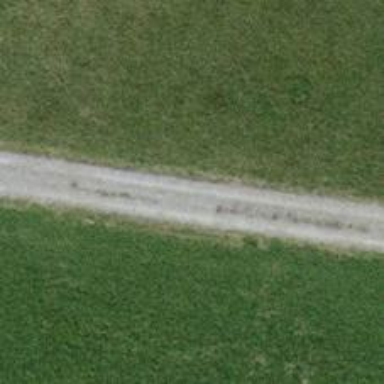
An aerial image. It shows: Track with compacted grade 2 surface.